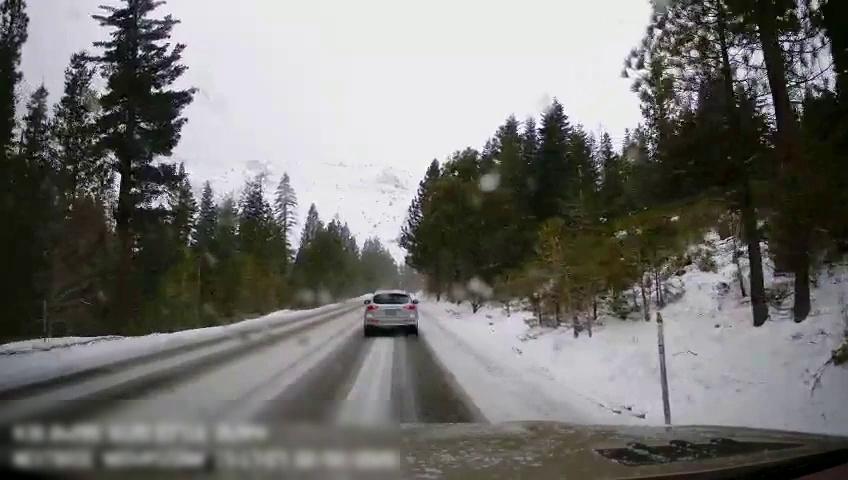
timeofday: Day
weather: Snowy
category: Drivable Space
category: Vehicles | Car